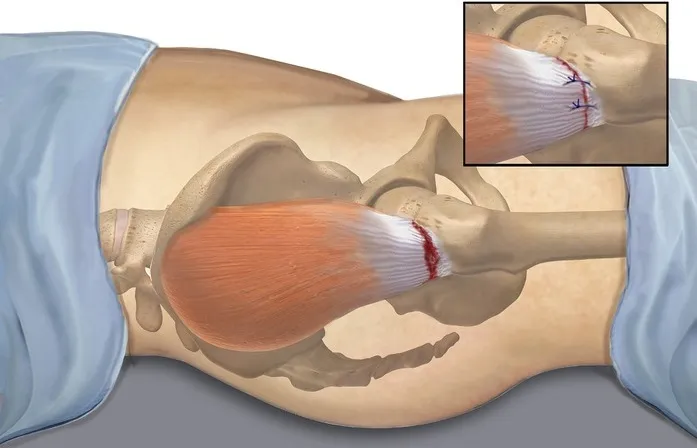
Illustrations demonstrate tear and repair of the gluteus medius and gluteus minimus tendons.
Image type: radiology (x_ray)